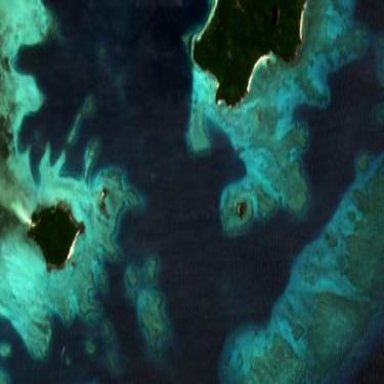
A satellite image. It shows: Beautiful reef in its natural state.